Brain MRI, t2w sequence, axial 2D slice.
Patient: age 34, sex F, weight 95 kg, height 1.95 m
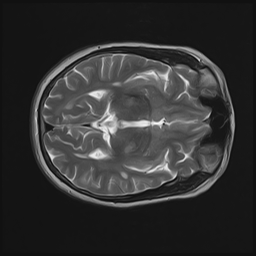